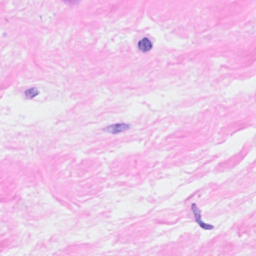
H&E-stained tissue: Breast